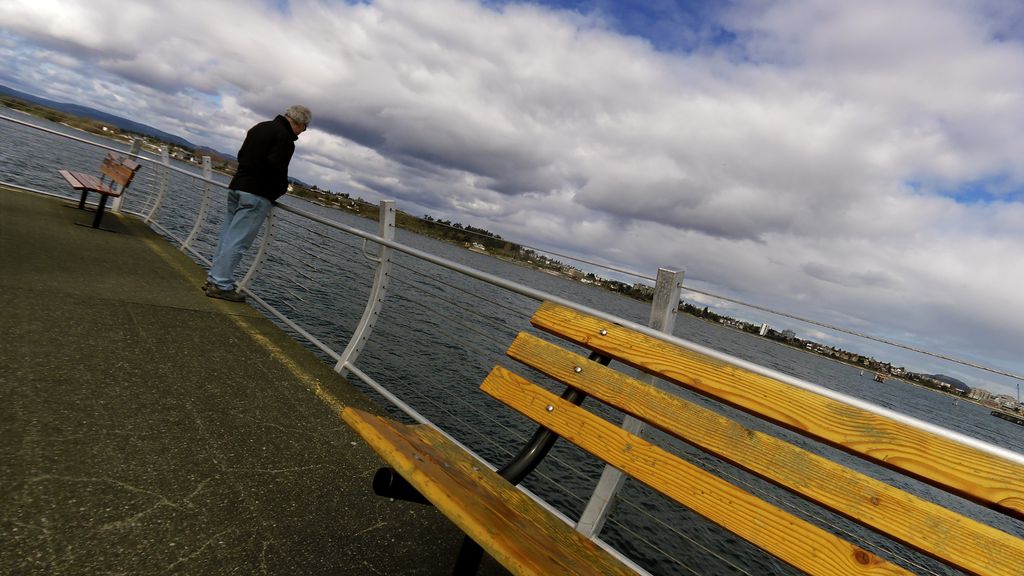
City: victoria